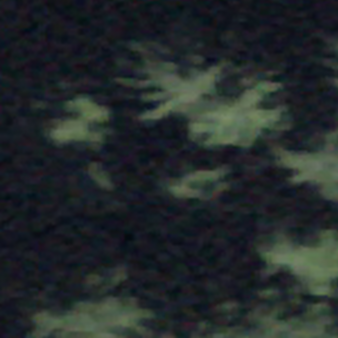
Label: other